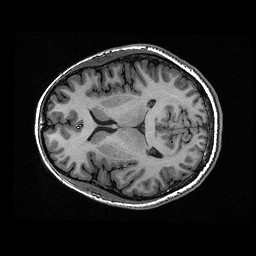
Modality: T1w
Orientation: axial
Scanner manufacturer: ge
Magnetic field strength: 3 T
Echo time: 0.00318 s